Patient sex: F
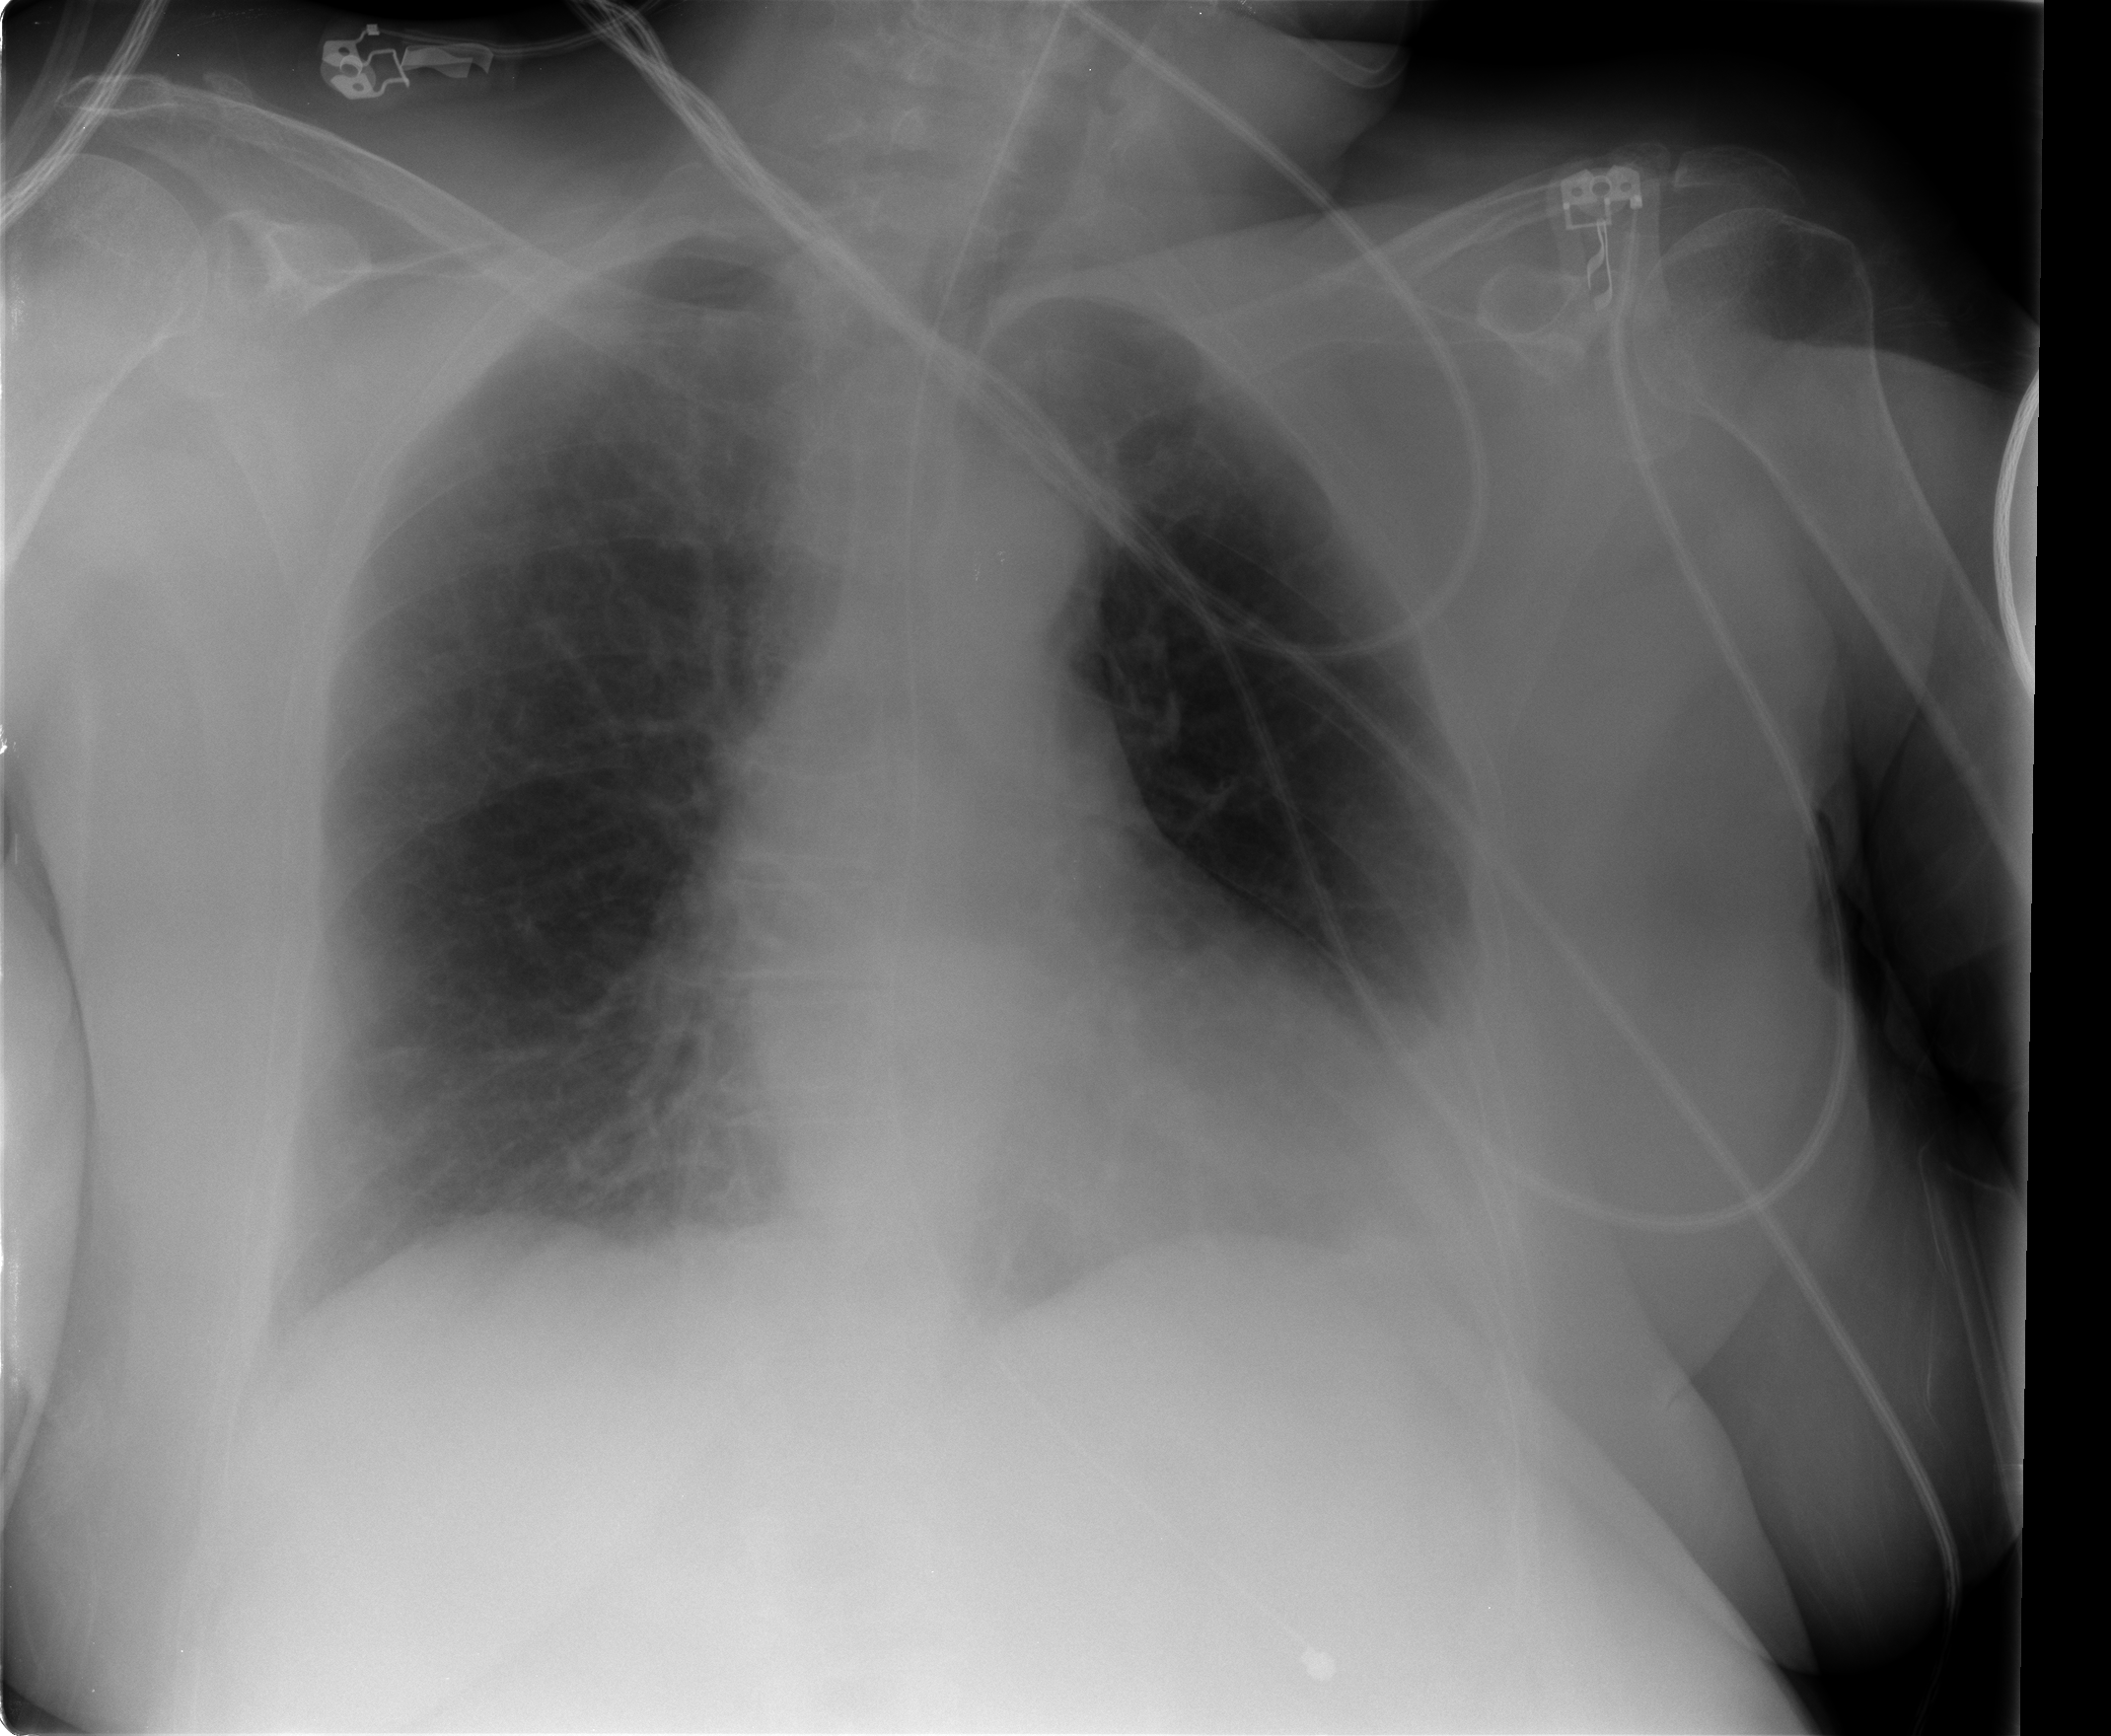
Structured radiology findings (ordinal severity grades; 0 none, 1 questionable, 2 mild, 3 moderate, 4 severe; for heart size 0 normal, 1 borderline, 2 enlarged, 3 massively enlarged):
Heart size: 0
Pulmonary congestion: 0
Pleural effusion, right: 0
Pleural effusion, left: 2
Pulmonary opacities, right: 0
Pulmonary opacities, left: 0
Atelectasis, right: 0
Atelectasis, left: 0